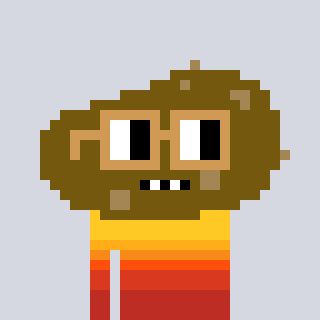
a pixel art character with square brown glasses, a potato-shaped head and a bege-colored body on a cool background